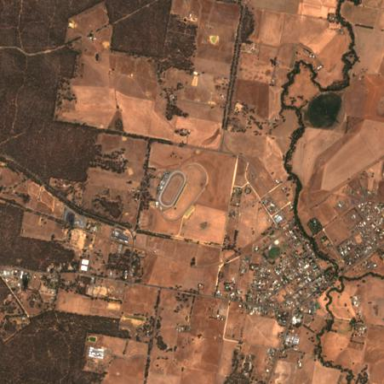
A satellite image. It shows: Sports centre dedicated to horse racing on leisure land.